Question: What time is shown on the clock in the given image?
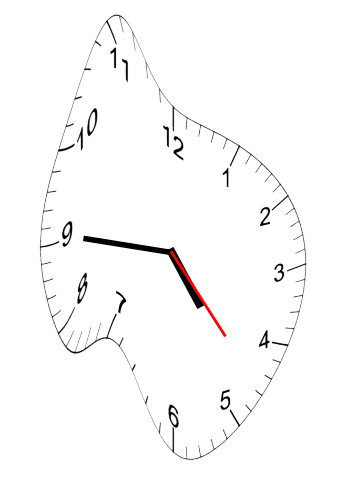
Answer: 04:45:23